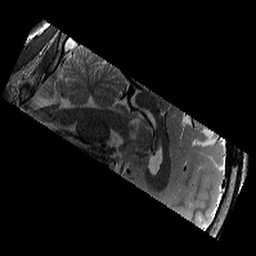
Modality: T2w
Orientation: sagittal
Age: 13
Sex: male
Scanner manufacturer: siemens
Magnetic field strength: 3 T
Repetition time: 9.23 s
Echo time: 0.067 s